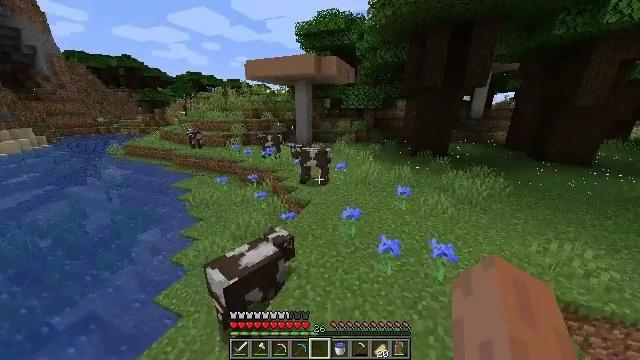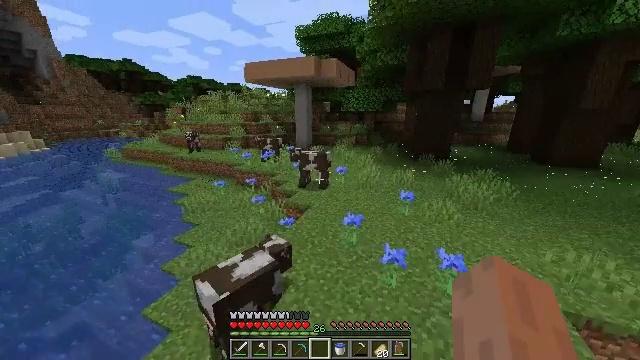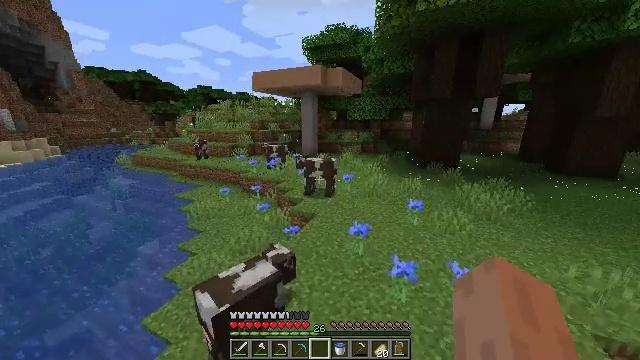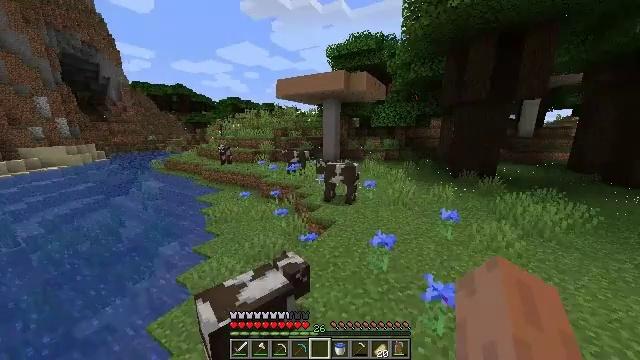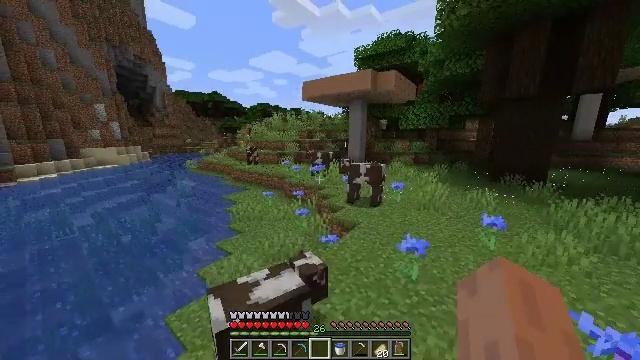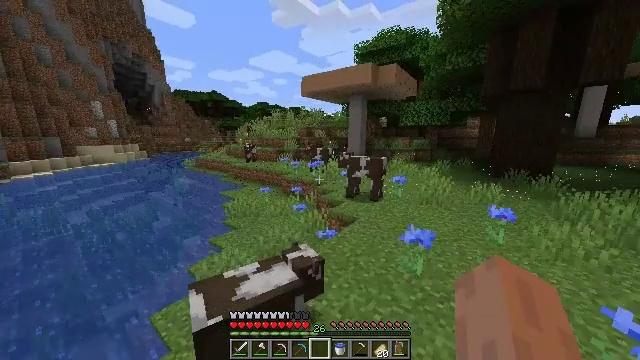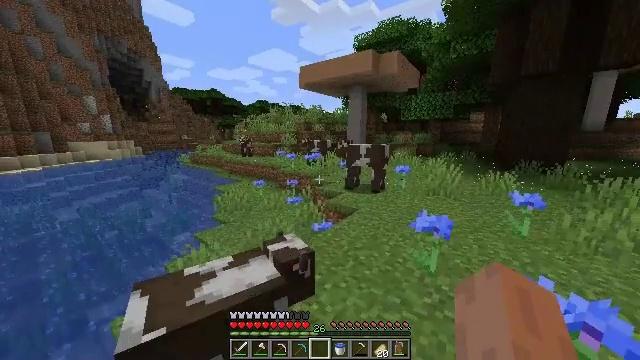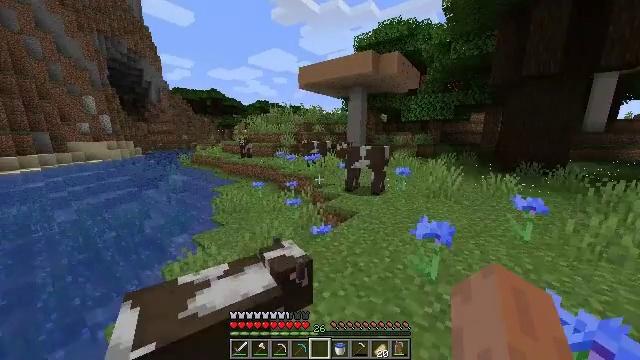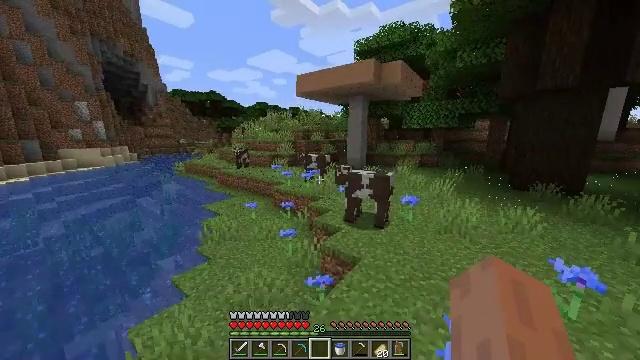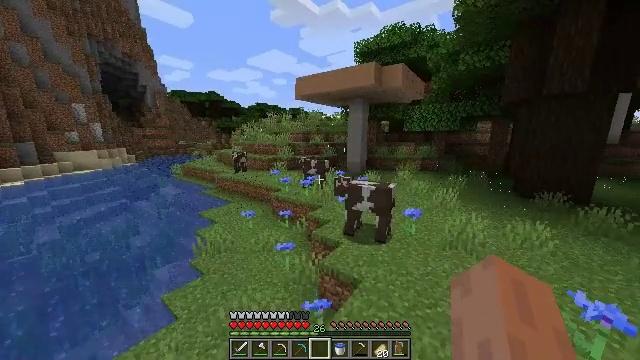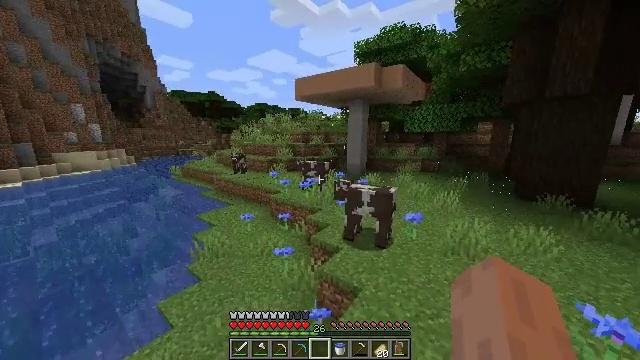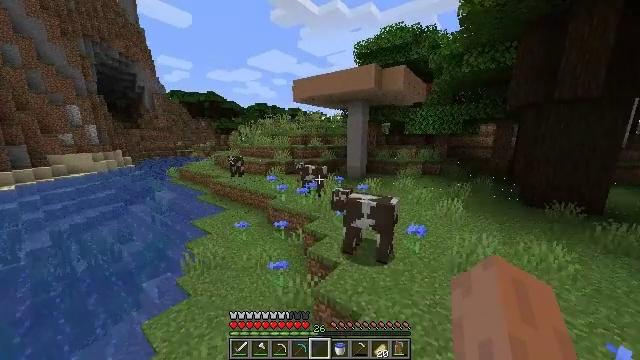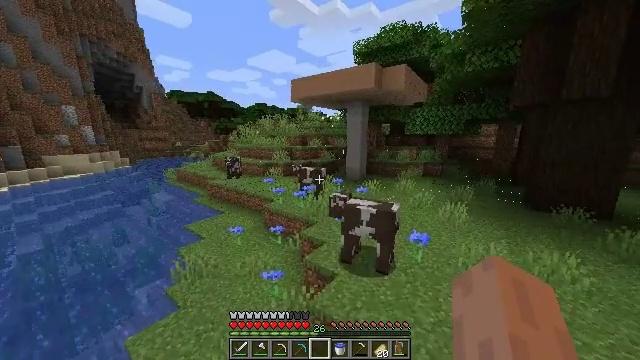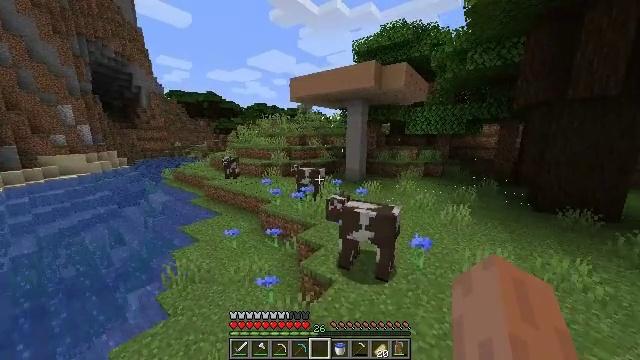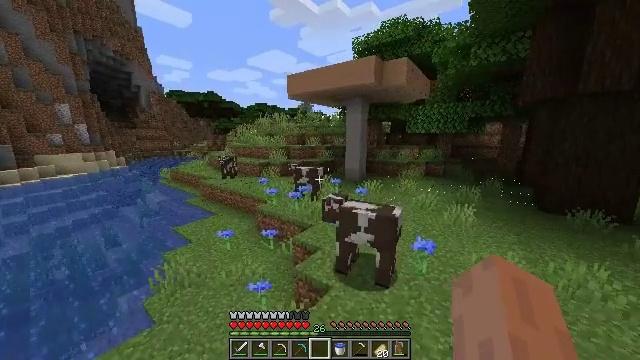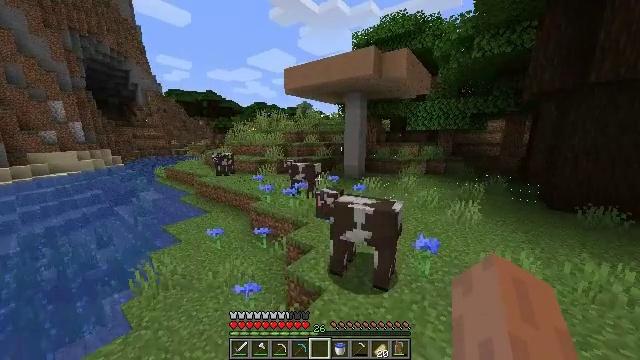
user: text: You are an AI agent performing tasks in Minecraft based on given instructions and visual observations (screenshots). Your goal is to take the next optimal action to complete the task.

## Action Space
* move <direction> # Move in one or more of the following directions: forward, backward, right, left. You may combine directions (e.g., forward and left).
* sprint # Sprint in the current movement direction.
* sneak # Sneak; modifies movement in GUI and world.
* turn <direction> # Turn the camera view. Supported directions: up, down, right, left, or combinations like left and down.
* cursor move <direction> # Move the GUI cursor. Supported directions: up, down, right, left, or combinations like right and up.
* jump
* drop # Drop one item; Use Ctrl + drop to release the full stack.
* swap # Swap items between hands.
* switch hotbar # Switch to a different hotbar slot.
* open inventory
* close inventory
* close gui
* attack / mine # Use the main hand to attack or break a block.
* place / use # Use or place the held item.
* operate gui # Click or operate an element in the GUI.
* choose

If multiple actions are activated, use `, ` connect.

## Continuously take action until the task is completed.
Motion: motion action
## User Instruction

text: Gather the birch fence from a structure.
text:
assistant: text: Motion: move forward, sprint, jump
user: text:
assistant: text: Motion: move forward, sprint, turn left and up, jump
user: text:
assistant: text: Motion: move forward, sprint, turn left and up, jump
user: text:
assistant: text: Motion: move forward, sprint, turn left and up, jump
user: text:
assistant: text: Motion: move forward, sprint, jump
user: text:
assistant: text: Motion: move forward, sprint, jump
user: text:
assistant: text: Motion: move forward, sprint, jump
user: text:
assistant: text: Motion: move forward, sprint, jump
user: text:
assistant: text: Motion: move forward and move right, sprint, jump
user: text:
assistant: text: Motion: move forward and move right, sprint, jump
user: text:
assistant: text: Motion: move forward and move right, sprint, jump
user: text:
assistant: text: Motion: move forward and move right, sprint, jump
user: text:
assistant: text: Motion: move forward and move right, sprint, jump
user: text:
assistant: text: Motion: move forward and move right, sprint, jump
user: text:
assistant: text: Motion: move forward and move right, sprint, jump
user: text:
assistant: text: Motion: move forward and move right, sprint, jump
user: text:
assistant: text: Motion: move forward and move right, sprint, turn left, jump
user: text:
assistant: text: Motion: move forward and move right, sprint, jump
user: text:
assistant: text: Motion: move forward and move right, sprint, jump
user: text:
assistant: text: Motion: move forward and move right, sprint, jump
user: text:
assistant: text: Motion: move forward and move right, sprint, jump
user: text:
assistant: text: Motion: move forward and move right, sprint, jump
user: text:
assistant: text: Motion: move forward and move right, sprint, jump
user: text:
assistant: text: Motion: move forward and move right, sprint, turn left and up, jump
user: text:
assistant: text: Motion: move forward, sprint, turn left and up, jump
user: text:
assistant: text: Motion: move forward, sprint, turn left and up, jump
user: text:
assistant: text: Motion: move forward, sprint, turn left, jump
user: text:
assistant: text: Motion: move forward, sprint, turn left, jump
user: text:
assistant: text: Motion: move forward, sprint, turn left, jump
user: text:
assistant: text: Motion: move forward, sprint, turn left and down, jump